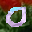
Label: 0